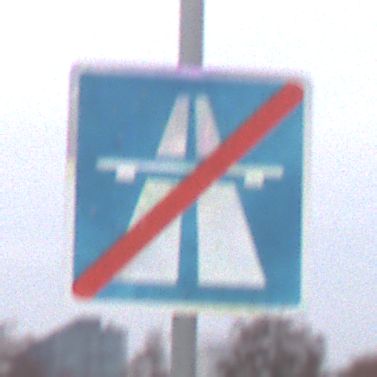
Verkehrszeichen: EndeAutbahn
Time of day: Midday
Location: Outdoor (Suburban)
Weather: Overcast
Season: NotSpecified
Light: Natural